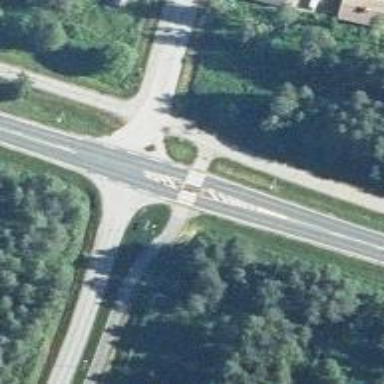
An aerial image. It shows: Zebra crossing on asphalt cycleway.